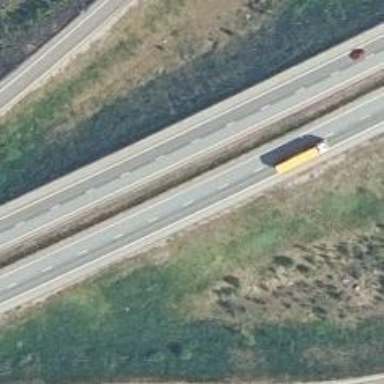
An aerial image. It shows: Asphalt motorway.